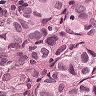
Metastatic tissue present: yes